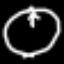
Label: clock